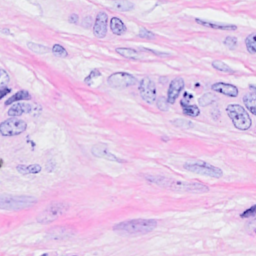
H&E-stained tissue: Breast